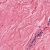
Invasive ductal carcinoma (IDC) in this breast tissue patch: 0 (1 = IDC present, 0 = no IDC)